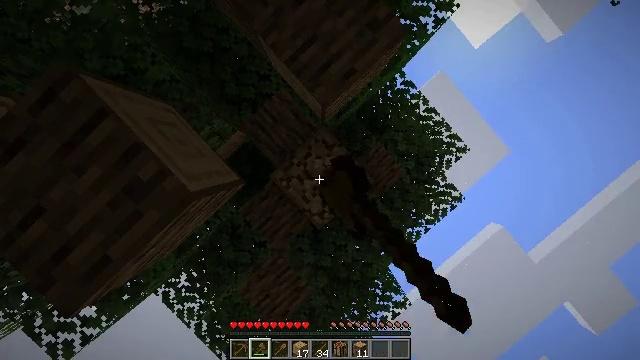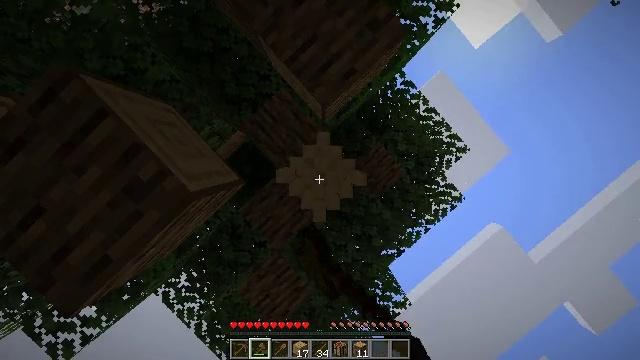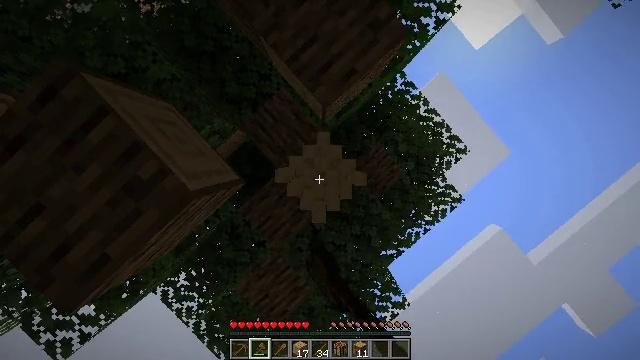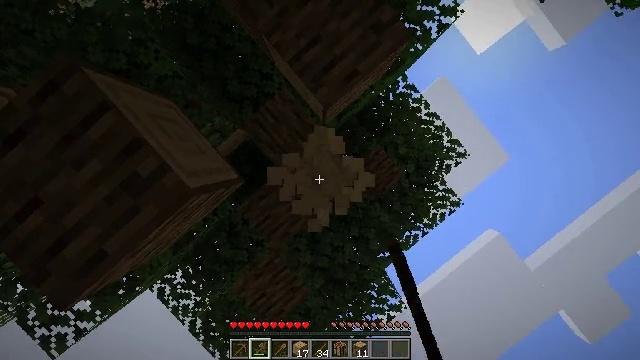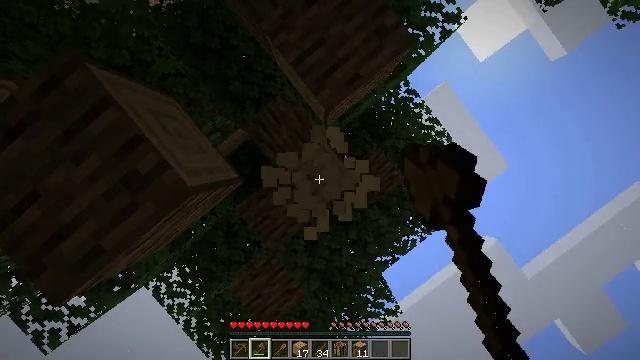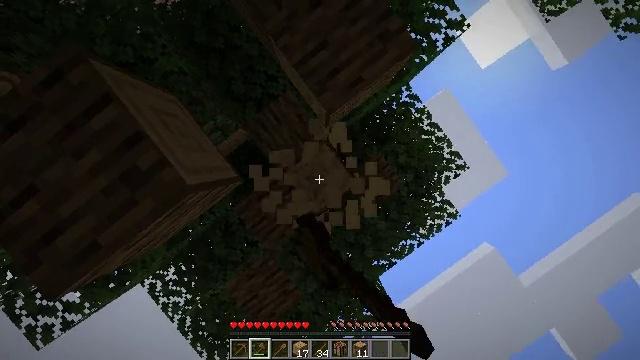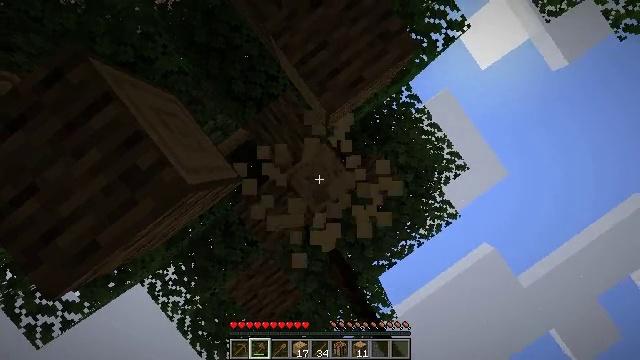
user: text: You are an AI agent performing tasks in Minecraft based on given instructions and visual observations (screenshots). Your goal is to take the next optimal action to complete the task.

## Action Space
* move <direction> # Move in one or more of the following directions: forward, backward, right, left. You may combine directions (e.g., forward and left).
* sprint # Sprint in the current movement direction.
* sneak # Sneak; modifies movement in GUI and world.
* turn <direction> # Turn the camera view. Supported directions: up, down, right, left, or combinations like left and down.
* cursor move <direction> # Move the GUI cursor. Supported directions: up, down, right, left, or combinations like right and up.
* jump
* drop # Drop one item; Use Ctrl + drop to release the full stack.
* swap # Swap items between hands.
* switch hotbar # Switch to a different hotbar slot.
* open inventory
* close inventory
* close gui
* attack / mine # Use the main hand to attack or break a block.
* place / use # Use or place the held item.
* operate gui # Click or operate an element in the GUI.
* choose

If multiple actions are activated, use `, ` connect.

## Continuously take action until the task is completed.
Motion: motion action
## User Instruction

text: Attack the stripped oak log to collect it.
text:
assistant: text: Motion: attack / mine
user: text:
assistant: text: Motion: attack / mine
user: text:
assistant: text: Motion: turn right, attack / mine
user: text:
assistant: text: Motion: turn right, attack / mine
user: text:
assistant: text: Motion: turn right, attack / mine
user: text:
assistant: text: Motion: attack / mine
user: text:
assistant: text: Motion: attack / mine